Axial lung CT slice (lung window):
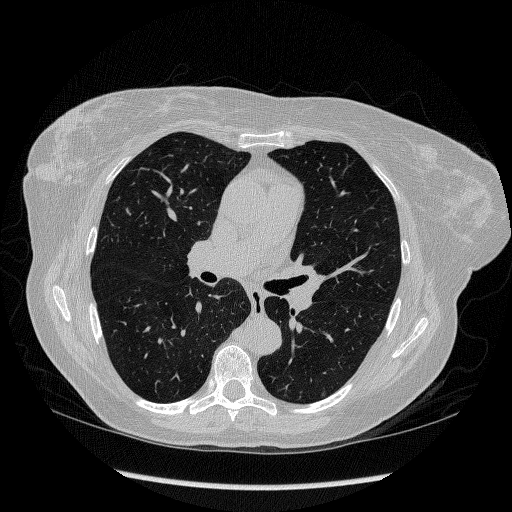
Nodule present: no